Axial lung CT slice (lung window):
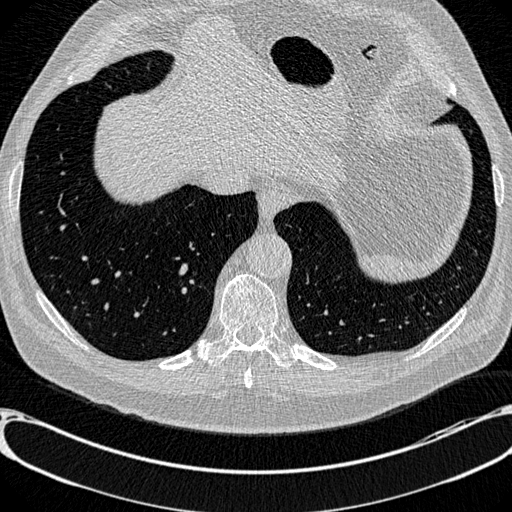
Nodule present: no